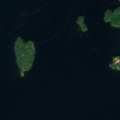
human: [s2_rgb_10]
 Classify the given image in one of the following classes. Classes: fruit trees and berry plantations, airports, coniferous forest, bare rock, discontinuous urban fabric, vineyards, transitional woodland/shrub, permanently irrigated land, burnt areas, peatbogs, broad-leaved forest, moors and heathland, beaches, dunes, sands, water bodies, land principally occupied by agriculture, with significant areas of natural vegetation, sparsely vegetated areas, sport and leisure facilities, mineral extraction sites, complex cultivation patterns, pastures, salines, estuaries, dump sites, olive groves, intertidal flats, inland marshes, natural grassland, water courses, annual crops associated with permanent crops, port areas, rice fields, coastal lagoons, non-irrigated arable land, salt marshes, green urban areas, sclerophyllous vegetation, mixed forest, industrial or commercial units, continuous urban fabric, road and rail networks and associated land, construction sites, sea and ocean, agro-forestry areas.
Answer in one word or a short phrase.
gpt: mixed forest, water bodies